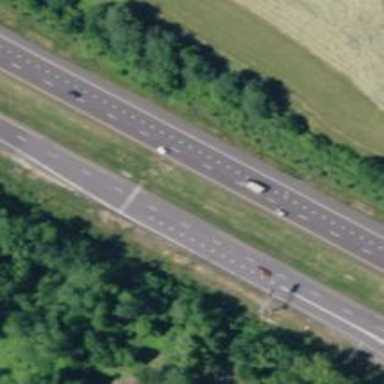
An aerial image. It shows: Motorway junction.